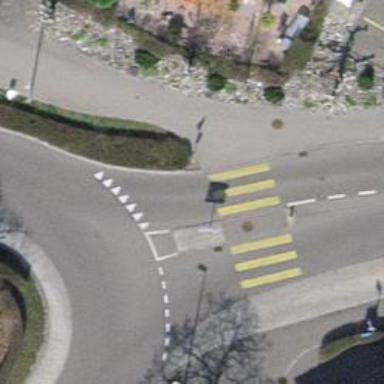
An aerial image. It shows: Marked crossing on footway.